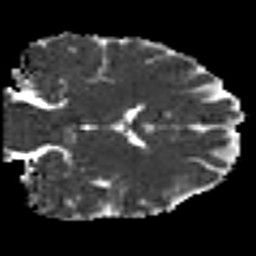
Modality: MD
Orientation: coronal
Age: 23
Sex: male
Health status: healthy
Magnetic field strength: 3 T
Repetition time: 8.4 s
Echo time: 0.0926 s